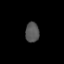
Tissue: lung
Cell type: Epithelial cells
Senescence score: 0.1922
Nuclear area (px): 271
Mean DAPI intensity: 85.494